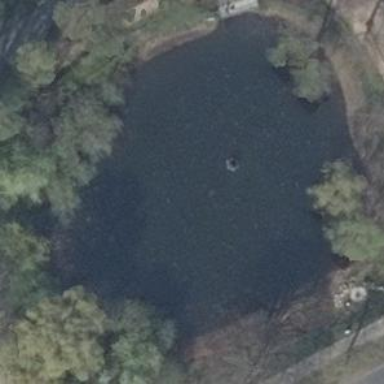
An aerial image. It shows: Peaceful pond surrounded by nature.